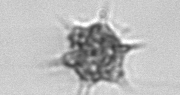
Label: Dictyocha